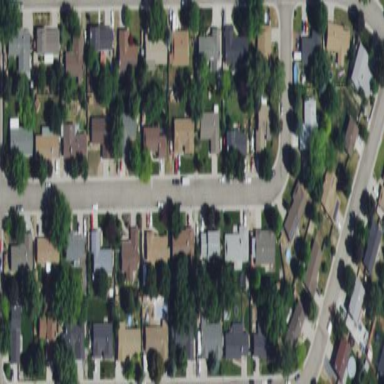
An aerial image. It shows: Sidewalk.